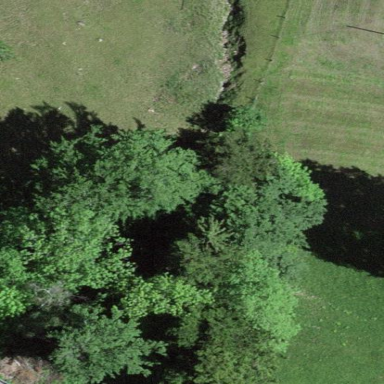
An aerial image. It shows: Forest area.